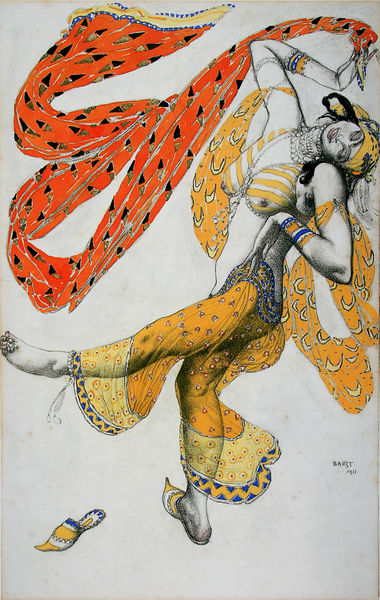
Titel: Kostümdesign für eine Odaliske im Ballett "Schéhérazade"
Künstler: Léon Bakst
Standort: San Antonio
Institution: McNay Art Museum
Schlagwörter: gelb, brust, busen, frau, schmuck, zeichnung, rot, tuch, tanz, gold, kostüm, tücher, tänzerin, seide, brüste, füße, schuhe, tüll, bauch, erotik, tusche, orientalisch, asien, zirkus, schuh, china, bauchtanz, pantoffel, artistin, indisch, egypte, bakst, mata hari, sjaal